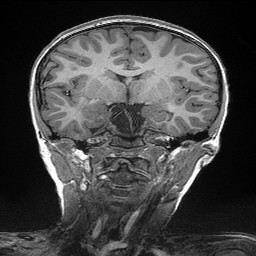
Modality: T1w
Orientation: sagittal
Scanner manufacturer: siemens
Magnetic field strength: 3 T
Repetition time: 2.3 s
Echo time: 0.00298 s